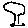
Label: tree